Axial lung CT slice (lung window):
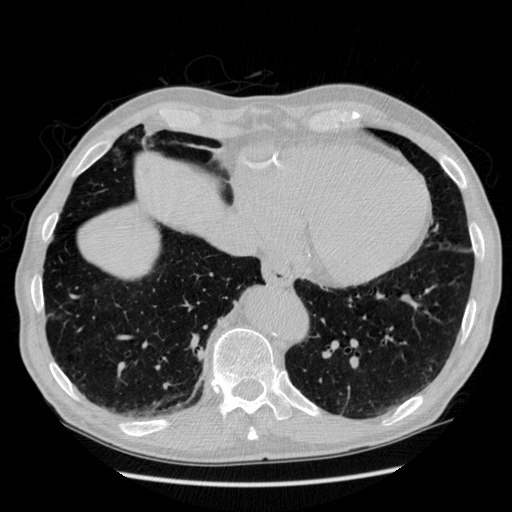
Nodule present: no